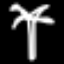
Label: palm tree